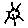
Label: sun